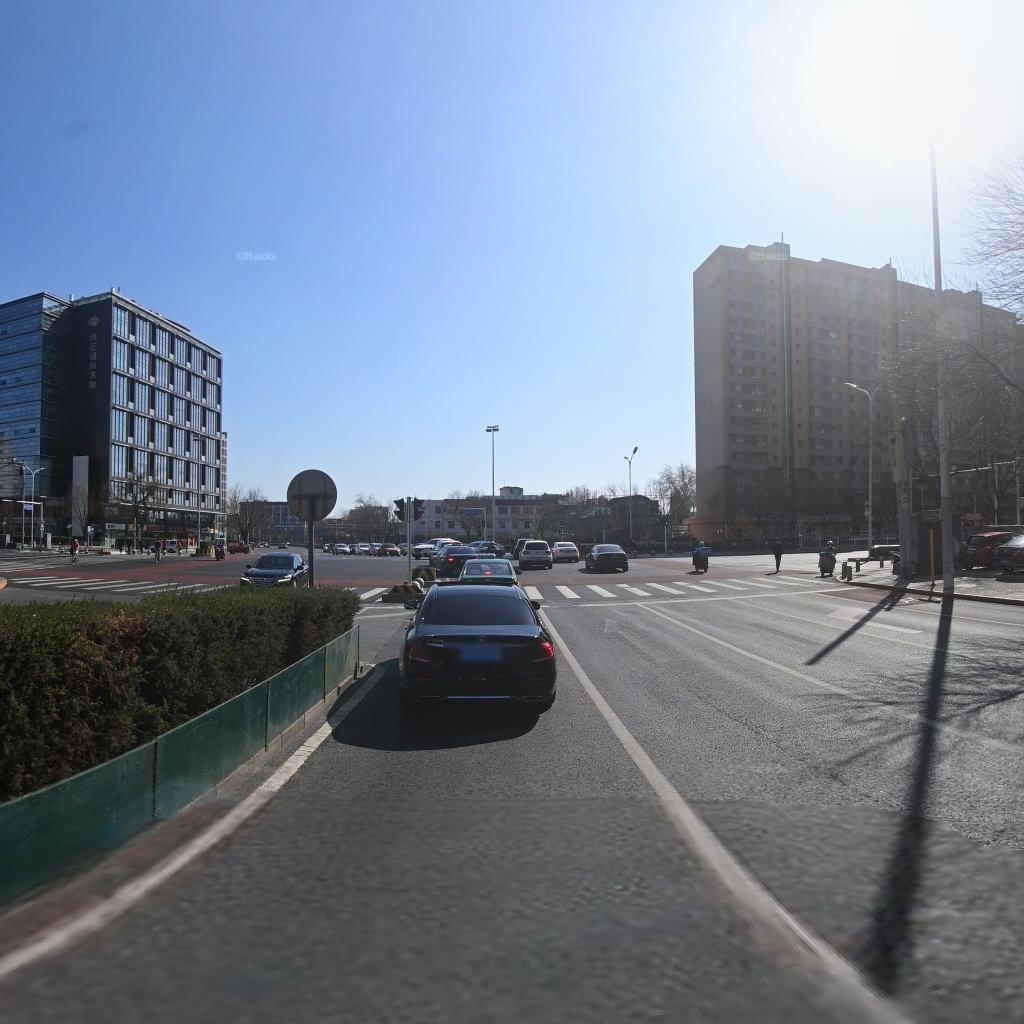
Region: Dongcheng
Road damage annotations: longitudinal crack